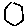
Label: hexagon